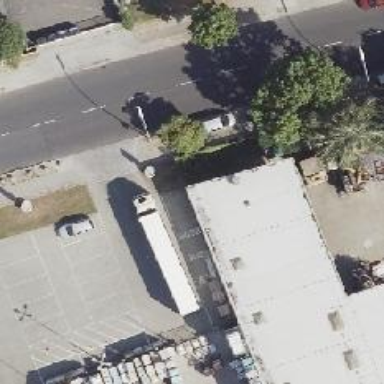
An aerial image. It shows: There is parking obstacle present.